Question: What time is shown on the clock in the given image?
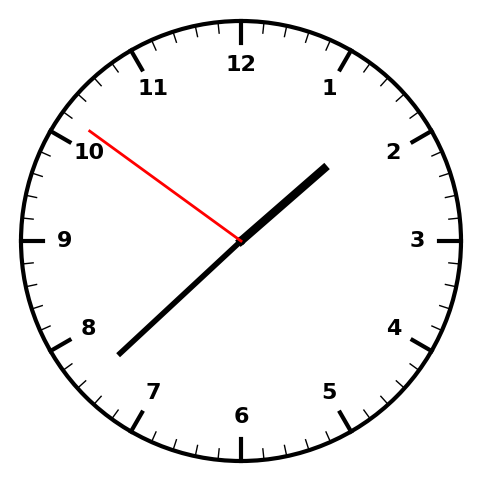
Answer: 01:37:51